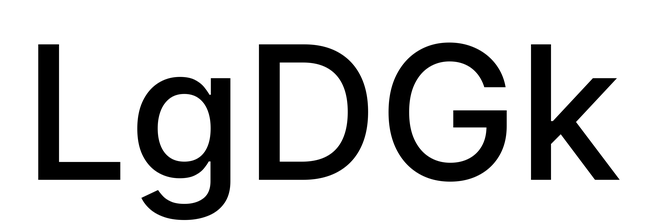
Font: Inter_Medium